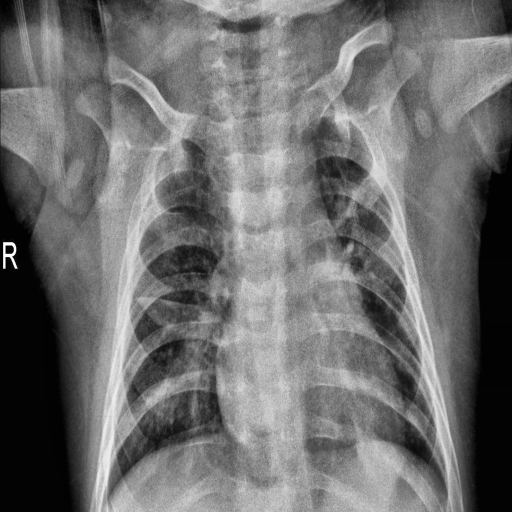
Finding: PNEUMONIA